Question: I have a login mechanism consisting of a JSF page + managed bean + EJB, it works fine but the only bug is that i don't see the error message when the password is entered wrong. Any ideas?
When the password is entered wrong this is what i get in the browser:

I can avoid this if i don't throw a ValidationException at the catch in the EJB(See EJB code below) but then i don't see any validation message in the form at all when the password is entered wrong.
This is the code for the form at the page:
'''
<h:form>
<p:panel>
<h:outputText value="*Em@il:" />
<h:inputText id="email" value="#{securityController.email}" binding="#{emailComponent}"/>
<br/>
<h:outputText value="*Lozinka: " />
<h:inputSecret id="password" value="#{securityController.password}" validator="#{securityController.validate}">
<f:attribute name="emailComponent" value="#{emailComponent}" />
</h:inputSecret>
<br/>
<span style="color: red;"><h:message for="password"
showDetail="true" /></span>
<br/>
<h:commandButton value="Login" action="#{securityController.logIn()}"/>
</p:panel>
</h:form>
'''
This is the code for the managedBean:
'''
@ManagedBean
@RequestScoped
public class SecurityController {
@EJB
private IAuthentificationEJB authentificationEJB;
private String email;
private String password;
private String notificationValue;
public String logIn() {
if (authentificationEJB.saveUserState(email, password)) {
notificationValue = "Dobro dosli";
return "main.xhtml";
} else {
return "";
}
}
public void validate(FacesContext context, UIComponent component,
Object value) throws ValidatorException {
UIInput emailComponent = (UIInput) component.getAttributes().get(
"emailComponent");
String email = "";
String password = "";
email = (String) emailComponent.getValue();
password = (String) value;
String emailInput = email;
String emailPatternText = "^[_A-Za-z0-9-]+(\.[_A-Za-z0-9-]+)*@[A-Za-z0-9]+(\.[A-Za-z0-9]+)*(\.[A-Za-z]{2,})$";
Pattern emailPattern = null;
Matcher emailMatcher = null;
emailPattern = Pattern.compile(emailPatternText);
emailMatcher = emailPattern.matcher(emailInput);
String passwordInput = password;
String alphanumericPattern = "^[a-zA-Z0-9]+$";
Pattern passwordPattern = null;
Matcher passwordMatcher = null;
passwordPattern = Pattern.compile(alphanumericPattern);
passwordMatcher = passwordPattern.matcher(passwordInput);
if (!emailMatcher.matches() && !passwordMatcher.matches()) {
if (authentificationEJB.checkCredentials(emailInput, passwordInput) == false) {
FacesMessage msg = new FacesMessage(
"Pogresan email ili lozinka");
throw new ValidatorException(msg);
}
}
if(emailInput == null || passwordInput == null) {
FacesMessage msg = new FacesMessage("Pogresan email ili lozinka");
throw new ValidatorException(msg);
}
if (passwordInput.length() <= 0 || emailInput.length() <= 0) {
FacesMessage msg = new FacesMessage("Pogresan email ili lozinka");
throw new ValidatorException(msg);
}
}
public String getEmail() {
return email;
}
public String getPassword() {
return password;
}
public void setEmail(String email) {
this.email = email;
}
public void setPassword(String password) {
this.password = password;
}
public String getNotificationValue() {
return notificationValue;
}
public void setNotificationValue(String notificationValue) {
this.notificationValue = notificationValue;
}
}
'''
This is the code for the EJB
'''
@Stateful(name = "ejbs/AuthentificationEJB")
public class AuthentificationEJB implements IAuthentificationEJB {
@PersistenceContext
private EntityManager em;
// Login
public boolean saveUserState(String email, String password) {
// 1-Send query to database to see if that user exist
Query query = em
.createQuery("SELECT r FROM Role r WHERE r.email=:emailparam AND r.password=:passwordparam");
query.setParameter("emailparam", email);
query.setParameter("passwordparam", password);
// 2-If the query returns the user(Role) object, store it somewhere in
// the session
try {
Role role = (Role) query.getSingleResult();
if (role != null && role.getEmail().equals(email)
&& role.getPassword().equals(password)) {
FacesContext.getCurrentInstance().getExternalContext()
.getSessionMap().put("userRole", role);
// 3-return true if the user state was saved
System.out.println(role.getEmail() + role.getPassword());
return true;
}
} catch (Exception e) {
FacesMessage msg = new FacesMessage("Pogresan email ili lozinka");
throw new ValidatorException(msg);
}
// 4-return false otherwise
return false;
}
// Logout
public void releaseUserState() {
// 1-Check if there is something saved in the session(or wherever the
// state is saved)
if (!FacesContext.getCurrentInstance().getExternalContext()
.getSessionMap().isEmpty()) {
FacesContext.getCurrentInstance().release();
}
// 2-If 1 then flush it
}
// Check if user is logged in
public boolean checkAuthentificationStatus() {
// 1-Check if there is something saved in the session(This means the
// user is logged in)
if ((FacesContext.getCurrentInstance().getExternalContext()
.getSessionMap().get("userRole") != null)) {
// 2-If there is not a user already loged, then return false
return true;
}
return false;
}
@Override
public boolean checkCredentials(String email, String password) {
Query checkEmailExists = em
.createQuery("SELECT COUNT(r.email) FROM Role r WHERE r.email=:emailparam AND r.password=:passwordparam");
checkEmailExists.setParameter("emailparam", email);
checkEmailExists.setParameter("passwordparam", password);
long matchCounter = 0;
matchCounter = (Long) checkEmailExists.getSingleResult();
if (matchCounter > 0) {
return true;
}
return false;
}
}
'''
Here in the EJB i think i make a mistake if i throw the ValidationException in the catch block, because i think displaying error messages at the front end should be a task for the managed bean. I dont understand why the form does not display the error as it does when the fields are empty when the password is wrong(When the email is wrong it displays correctly the validation message).
Changed the saveUserState() method at the EJB to:
'''
// Login
public boolean saveUserState(String email, String password) {
// 1-Send query to database to see if that user exist
Query query = em
.createQuery("SELECT r FROM Role r WHERE r.email=:emailparam AND r.password=:passwordparam");
query.setParameter("emailparam", email);
query.setParameter("passwordparam", password);
// 2-If the query returns the user(Role) object, store it somewhere in
// the session
List<Object> tmpList = query.getResultList();
if (tmpList.isEmpty() == false) {
Role role = (Role) tmpList.get(0);
if (role != null && role.getEmail().equals(email)
&& role.getPassword().equals(password)) {
FacesContext.getCurrentInstance().getExternalContext()
.getSessionMap().put("userRole", role);
// 3-return true if the user state was saved
System.out.println(role.getEmail() + role.getPassword());
return true;
}
}
// 4-return false otherwise
return false;
}
'''
The check credentials method:
'''
public boolean checkCredentials(String email, String password) {
Query checkEmailExists = em
.createQuery("SELECT COUNT(r) FROM Role r WHERE r.email=:emailparam AND r.password=:passwordparam");
checkEmailExists.setParameter("emailparam", email);
checkEmailExists.setParameter("passwordparam", password);
int matchCounter = 0;
matchCounter = checkEmailExists.getResultList().size();
if (matchCounter == 1) {
return true;
}
return false;
}
'''
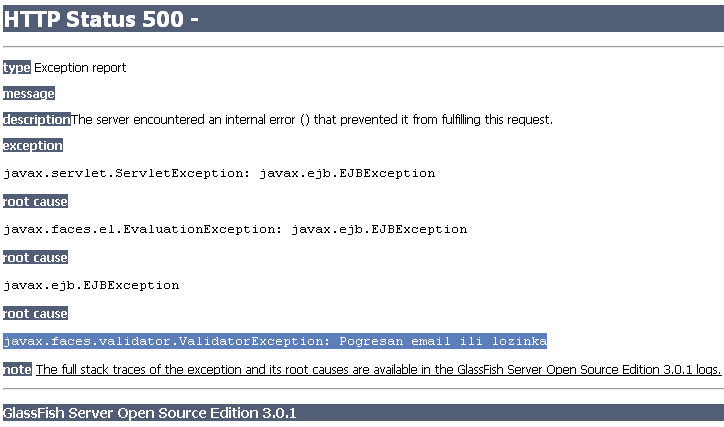
Answer: You should not throw the JSF 'ValidatorException' inside an EJB method, but inside a JSF 'validate()' method.
I'm not sure what went wrong in the EJB which caused this exception, probably 'getSingleResult()' didn't return a single result at all (thus zero or many). You need to change/handle this accordingly, either by using 'getResultList()' or revising your datamodel why the user doesn't have a single role. I think you just need 'getResultList()' because you're apparently allowing a 'null' outcome.